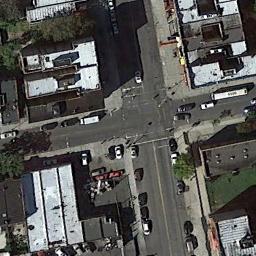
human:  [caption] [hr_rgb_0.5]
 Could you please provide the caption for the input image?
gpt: There are many different shapes of buildings beside the intersection .

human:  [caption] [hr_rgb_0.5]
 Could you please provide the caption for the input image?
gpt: There are many moving and waiting vehicles on the road at the intersection, There are many buildings and some trees around the intersection, And many cars are parked in the open space beside the intersection .

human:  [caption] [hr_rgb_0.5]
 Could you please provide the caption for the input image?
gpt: Cars stopped in different directions at the intersection .

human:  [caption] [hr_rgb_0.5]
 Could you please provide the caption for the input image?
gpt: An intersection with normal traffic located in a commercial area .

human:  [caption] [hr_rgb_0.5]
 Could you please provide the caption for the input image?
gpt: There are some white buildings around the intersection .